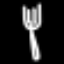
Label: fork